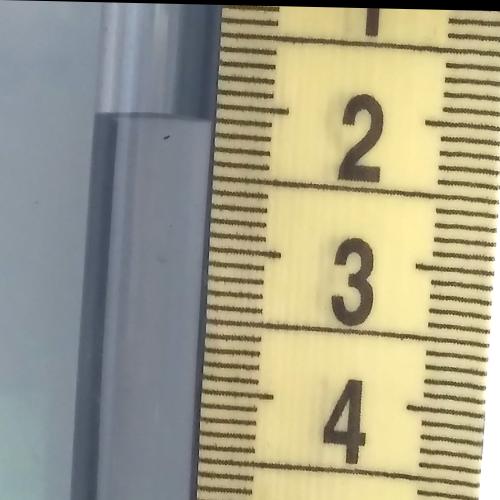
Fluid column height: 2.1 cm